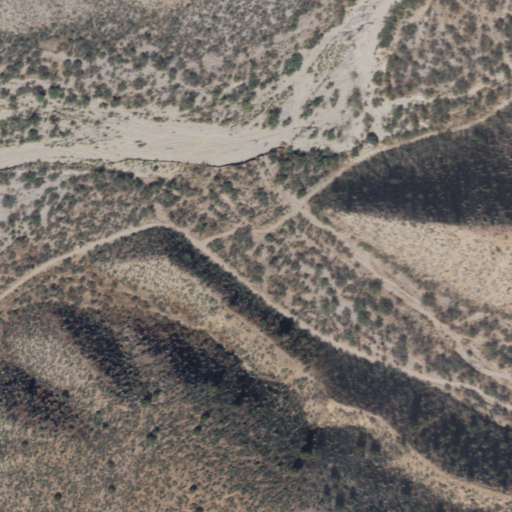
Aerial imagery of valley in Arizona named Road Canyon containing only shrub